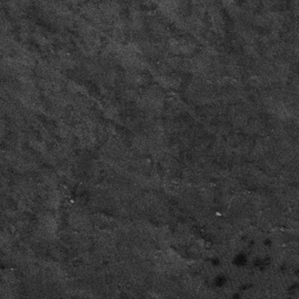
Label: frost